Question: I want to capture videos with an iOS camera with 1:1 aspect ratio.
I tried with 'UIImagePickerController', but it doesn't provide changing aspect ratio.
Could anyone give me ideas?
Additionally, the iPhone app "Viddy" provides 1:1 aspect ratio video capturing:

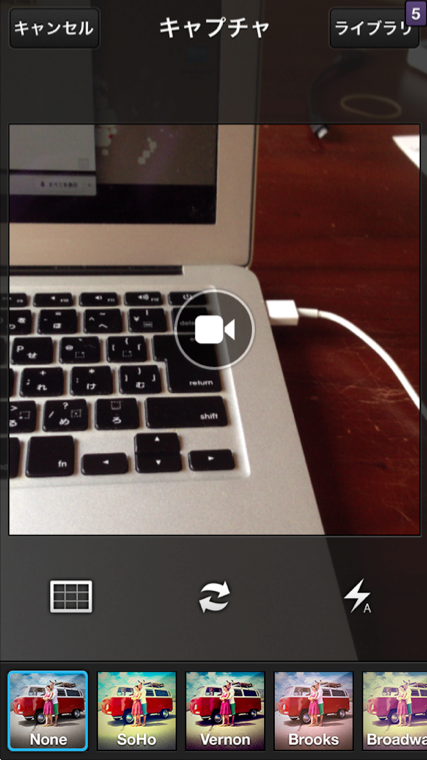
Answer: '''
GPUImageMovie* movieFile = [[GPUImageMovie alloc] initWithAsset:asset];
GPUImageCropFilter *cropFilter = [[GPUImageCropFilter alloc] initWithCropRegion:CGRectMake(0.0, 0.1, 1.0, 0.8)];
[movieFile addTarget:cropFilter];
GPUImageMovieWriter* movieWriter = [[GPUImageMovieWriter alloc] initWithMovieURL:movieURL size:CGSizeMake(320.0, 320.0)];
[cropFilter addTarget:movieWriter];
[movieWriter startRecording];
[movieFile startProcessing];
[movieWriter finishRecordingWithCompletionHandler:^{
NSLog(@"Completed Successfully");
[cropFilter removeTarget:movieWriter];
[movieFile removeTarget:cropFilter];
}];
'''
- 'asset'- 'cropRegion'- 'movieUrl'